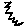
Label: zigzag